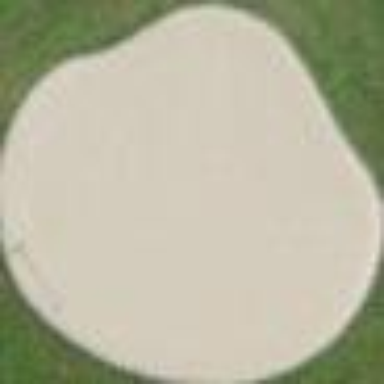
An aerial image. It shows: Golf bunker filled with sandy terrain.